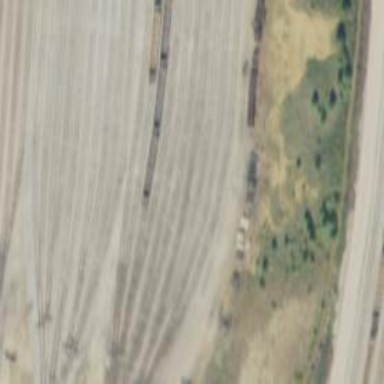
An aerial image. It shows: Abandoned railway yard is depicted.